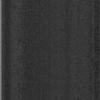
Label: dusty